Question: Suppose I have any image(say passport type images where the background will be same around the user).
What I want to do is make that background image as transparent using PHP GD. So please let me know how can I achieve this? The example image is shown here. I want yellow color to be transparent.

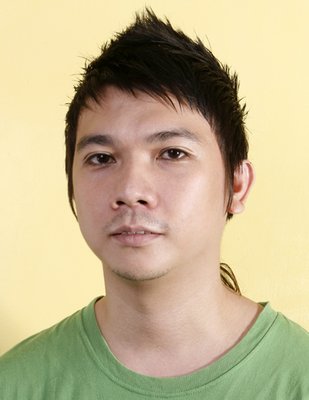
Answer: What you basically want to do is replace colors 'close' to your background color. By 'close' I mean colors that are similar to it:
'''
// $src, $dst......
$src = imagecreatefromjpeg("dmvpic.jpg");
// Alter this by experimentation
define( "MAX_DIFFERENCE", 20 );
// How 'far' two colors are from one another / color similarity.
// Since we aren't doing any real calculations with this except comparison,
// you can get better speeds by removing the sqrt and just using the squared portion.
// There may even be a php gd function that compares colors already. Anyone?
function dist($r,$g,$b) {
global $rt, $gt, $bt;
return sqrt( ($r-$rt)*($r-$rt) + ($g-$gt)*($g-$gt) + ($b-$bt)*($b-$bt) );
}
// Alpha color (to be replaced) is defined dynamically as
// the color at the top left corner...
$src_color = imagecolorat( $src ,0,0 );
$rt = ($src_color >> 16) & 0xFF;
$gt = ($src_color >> 8) & 0xFF;
$bt = $src_color & 0xFF;
// Get source image dimensions and create an alpha enabled destination image
$width = imagesx($src);
$height = imagesy($src);
$dst = =imagecreatetruecolor( $width, $height );
imagealphablending($dst, true);
imagesavealpha($dst, true);
// Fill the destination with transparent pixels
$trans = imagecolorallocatealpha( $dst, 0,0,0, 127 ); // our transparent color
imagefill( $dst, 0, 0, $transparent );
// Here we examine every pixel in the source image; Only pixels that are
// too dissimilar from our 'alhpa' or transparent background color are copied
// over to the destination image.
for( $x=0; $x<$width; ++$x ) {
for( $y=0; $y<$height; ++$y ) {
$rgb = imagecolorat($src, $x, $y);
$r = ($rgb >> 16) & 0xFF;
$g = ($rgb >> 8) & 0xFF;
$b = $rgb & 0xFF;
if( dist($r,$g,$b) > MAX_DIFFERENCE ) {
// Plot the (existing) color, in the new image
$newcolor = imagecolorallocatealpha( $dst, $r,$g,$b, 0 );
imagesetpixel( $dst, $x, $y, $newcolor );
}
}
}
header('Content-Type: image/png');
imagepng($dst);
imagedestroy($dst);
imagedestroy($src);
'''
Please note above code is untested, I just typed it in stackoverflow so I may have some retarded spelling errors, but it should at bare minimal point you in the right direction.